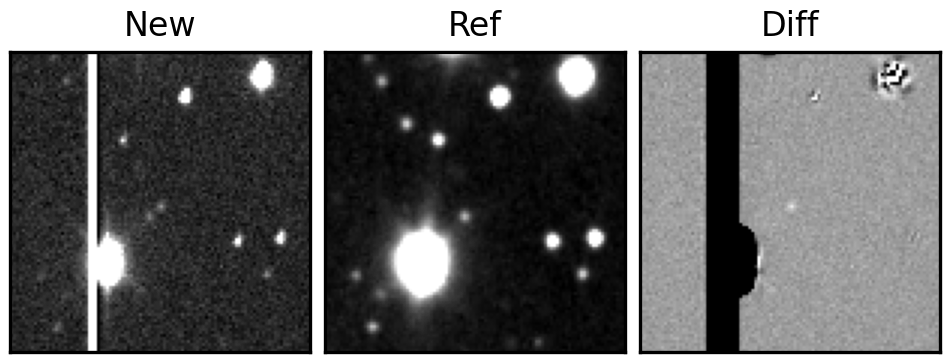
Label: real